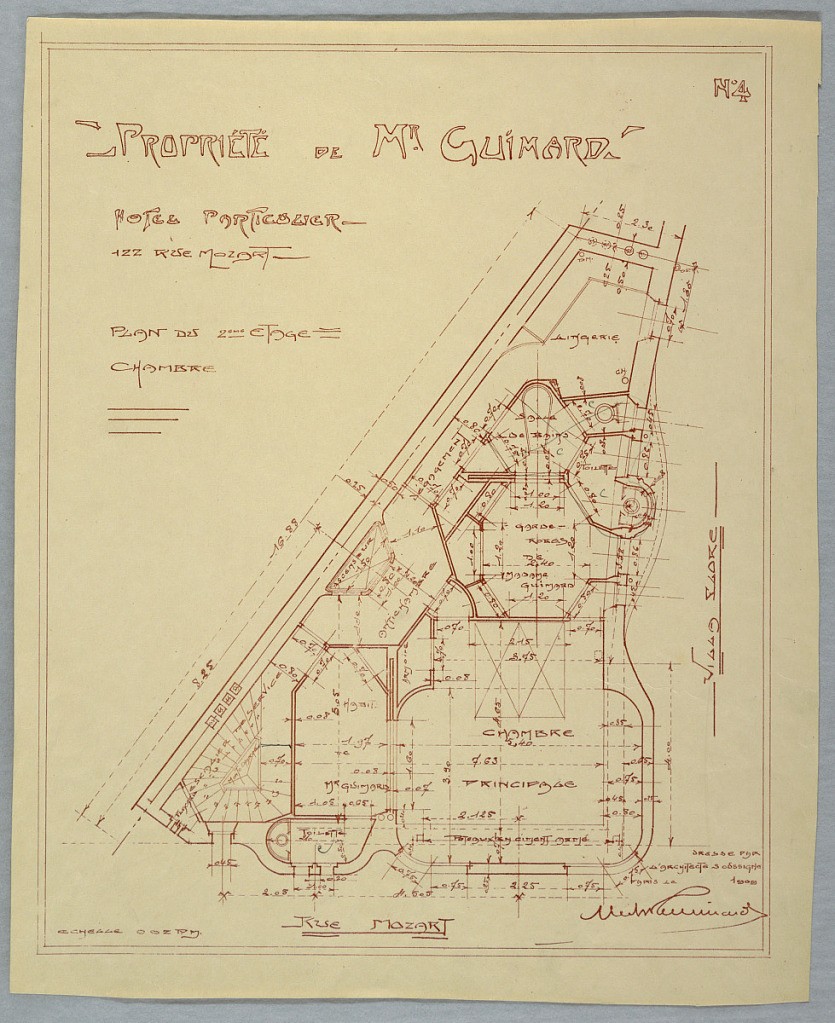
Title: Floor Plan for the Second Floor of the Home of Hector Guimard, 22 Rue Mozart
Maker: Hector Guimard, French, 1867–1942
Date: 1909
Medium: Photostat, pen and brown ink on paper
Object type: Photostat
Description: Floor plan for the home of Hector Guimard, detailing the layout, scale and function of the rooms for the second floor.